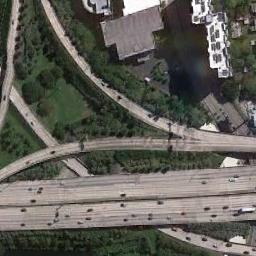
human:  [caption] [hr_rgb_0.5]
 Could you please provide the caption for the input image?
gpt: The intricated overpasses is over the roads on the green space and some buildings are next to the overpass .

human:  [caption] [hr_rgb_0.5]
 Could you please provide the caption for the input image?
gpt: The overpass is next to some houses and trees .

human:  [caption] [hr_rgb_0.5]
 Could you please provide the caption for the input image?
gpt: An overpass is bent into two circles .

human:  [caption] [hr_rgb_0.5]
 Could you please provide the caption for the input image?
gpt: Many cars are on the overpass .

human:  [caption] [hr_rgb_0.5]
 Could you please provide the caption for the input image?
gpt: There are some green trees and buildings beside the overpass .